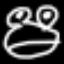
Label: frog